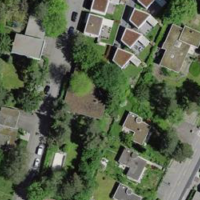
EUNIS habitat code: 55
Species observed at this site:
Lapsana communis